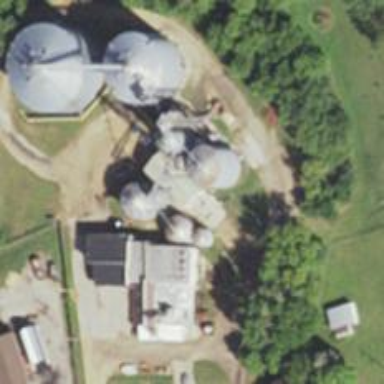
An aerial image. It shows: Silo.